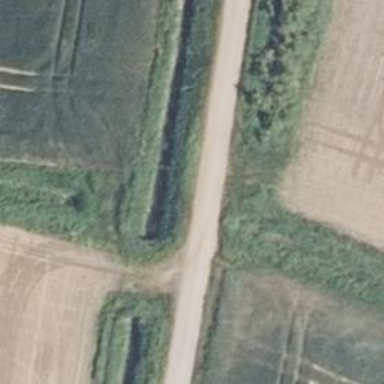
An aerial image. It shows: Culvert tunnel.